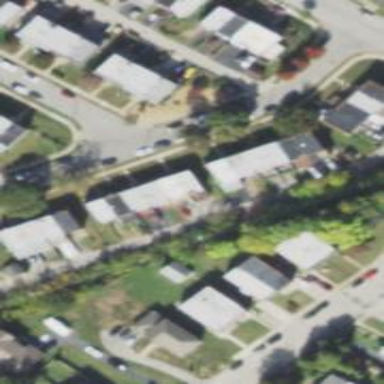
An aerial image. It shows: Residential road.